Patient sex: M
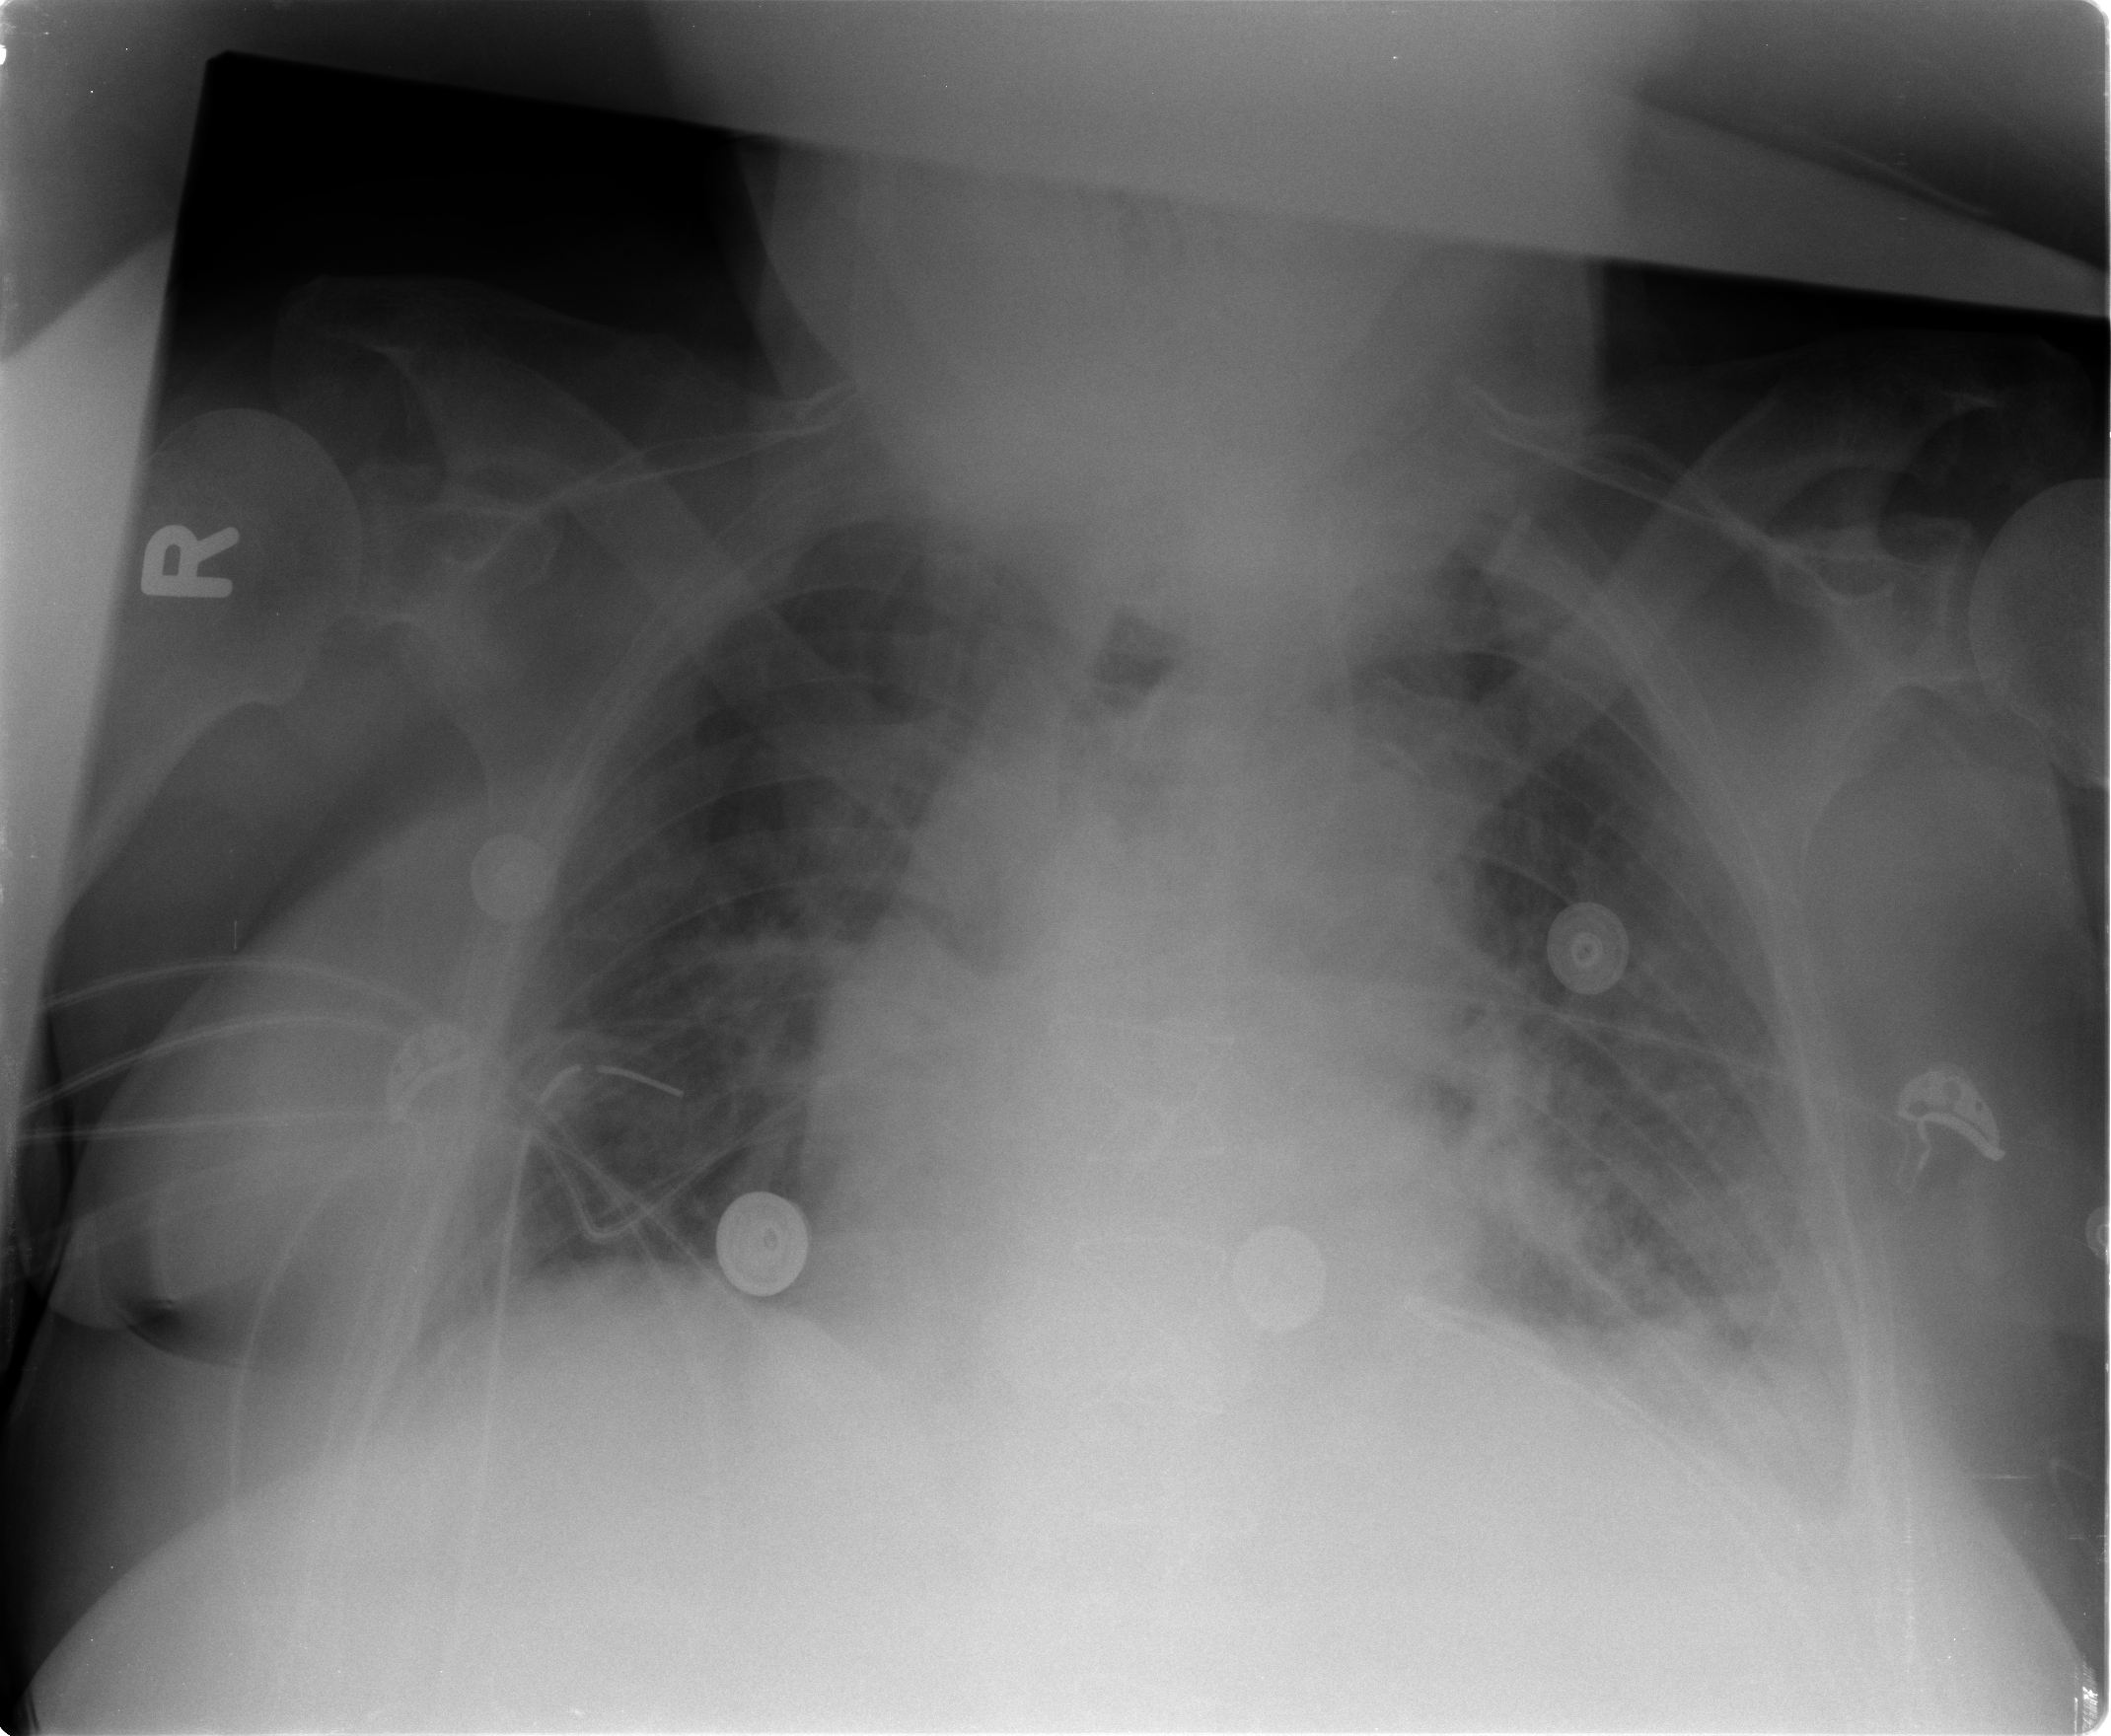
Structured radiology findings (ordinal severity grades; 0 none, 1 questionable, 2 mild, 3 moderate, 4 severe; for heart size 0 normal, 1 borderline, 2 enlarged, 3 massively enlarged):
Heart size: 1
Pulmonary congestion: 2
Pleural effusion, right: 0
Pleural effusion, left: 1
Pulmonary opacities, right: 2
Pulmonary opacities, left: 2
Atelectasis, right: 2
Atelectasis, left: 2